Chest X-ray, AP view. Patient: 45 years old, sex F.
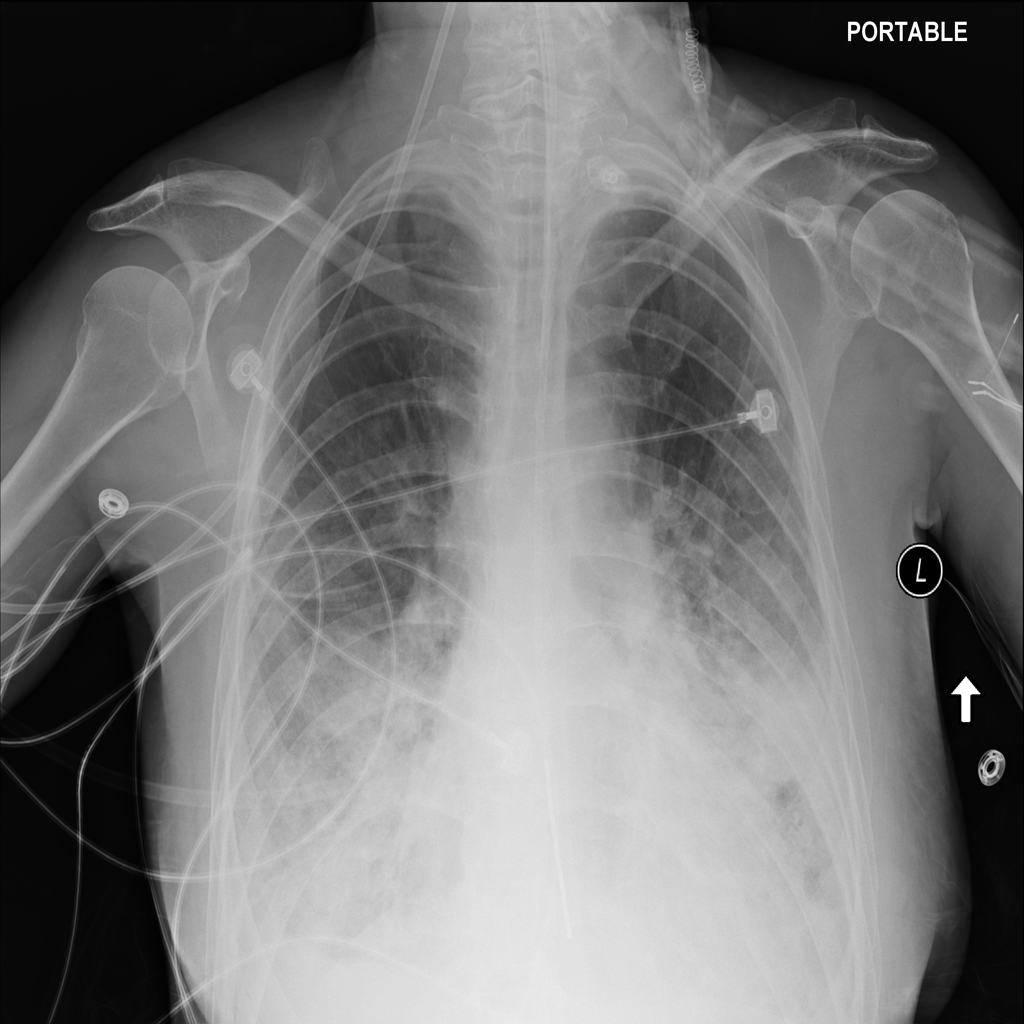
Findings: No Finding